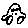
Label: car